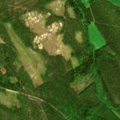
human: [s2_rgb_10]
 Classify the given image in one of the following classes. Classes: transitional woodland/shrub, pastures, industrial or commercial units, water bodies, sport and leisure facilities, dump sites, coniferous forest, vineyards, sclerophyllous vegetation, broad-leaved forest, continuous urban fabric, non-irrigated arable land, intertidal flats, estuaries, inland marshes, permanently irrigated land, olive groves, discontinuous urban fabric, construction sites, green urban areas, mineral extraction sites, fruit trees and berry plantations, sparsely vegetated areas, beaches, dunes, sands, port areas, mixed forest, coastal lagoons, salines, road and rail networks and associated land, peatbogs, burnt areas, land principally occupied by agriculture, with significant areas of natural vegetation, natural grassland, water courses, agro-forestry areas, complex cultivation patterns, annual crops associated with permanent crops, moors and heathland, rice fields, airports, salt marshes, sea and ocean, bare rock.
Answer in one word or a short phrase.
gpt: land principally occupied by agriculture, with significant areas of natural vegetation, coniferous forest, mixed forest, transitional woodland/shrub